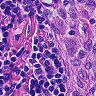
Metastatic tissue present: no